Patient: sex M, age 79
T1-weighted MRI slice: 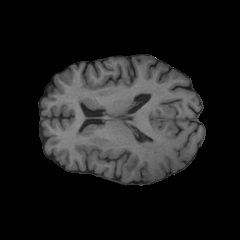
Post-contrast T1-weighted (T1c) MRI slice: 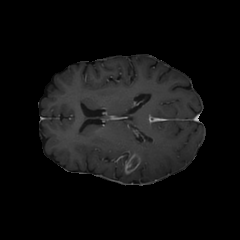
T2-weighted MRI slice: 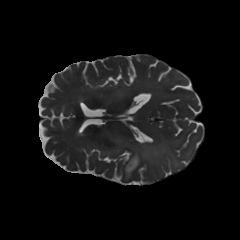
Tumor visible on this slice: yes
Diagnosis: Glioblastoma, IDH-wildtype
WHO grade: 4